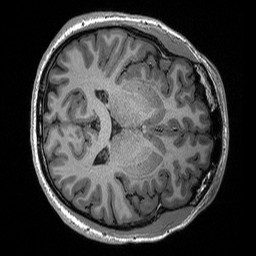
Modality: T1w
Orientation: axial
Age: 31
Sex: male
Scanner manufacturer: siemens
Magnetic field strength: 3 T
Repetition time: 2.3 s
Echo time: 0.00298 s